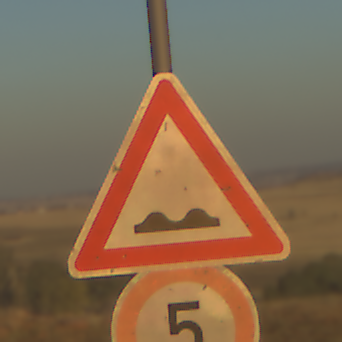
Verkehrszeichen: UnebeneFahrbahn
Zusatzzeichen unten: Geschwindigkeit5
Umgebung: Outdoor, Nature
Tageszeit: SunriseSunset
Wetter: Clear
Licht: Natural
Jahreszeit: NotSpecified
Kontrast: LowContrast